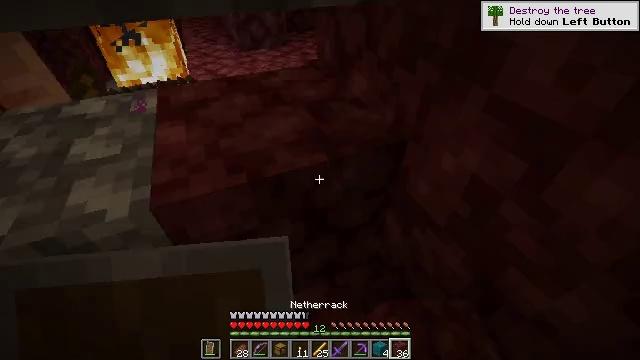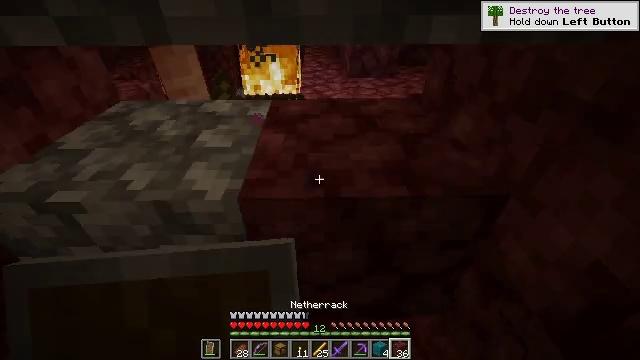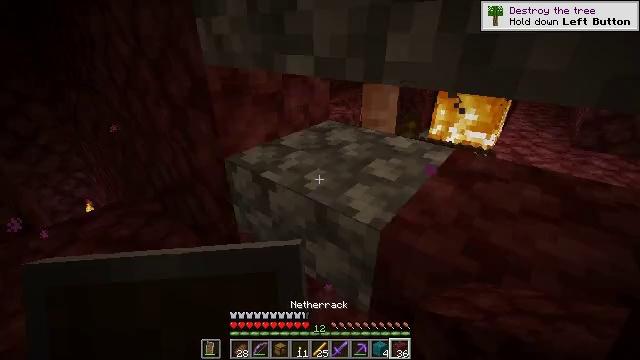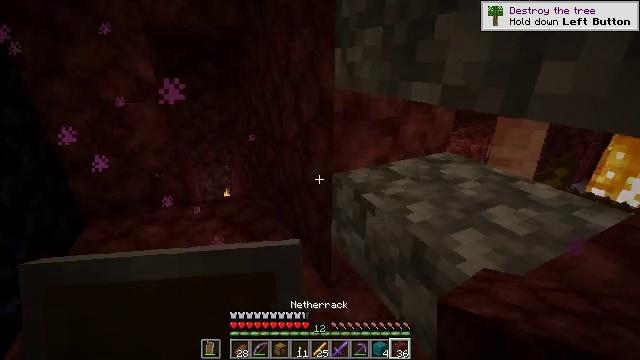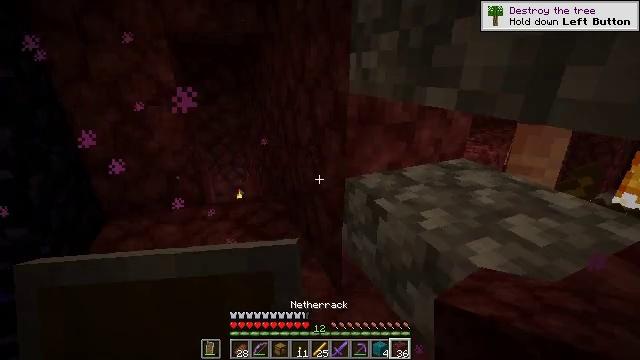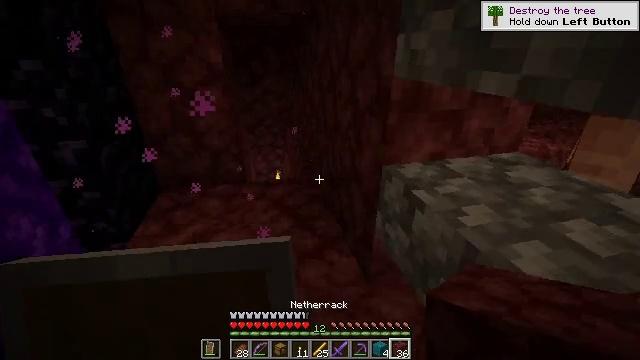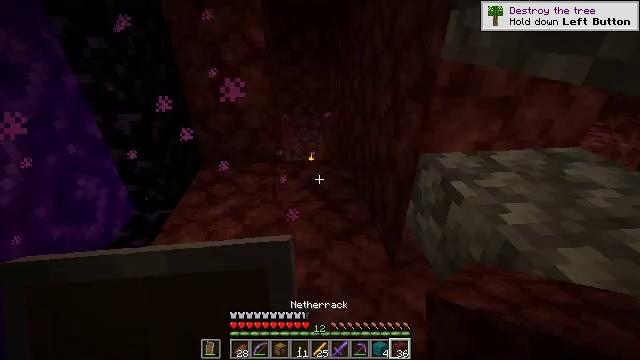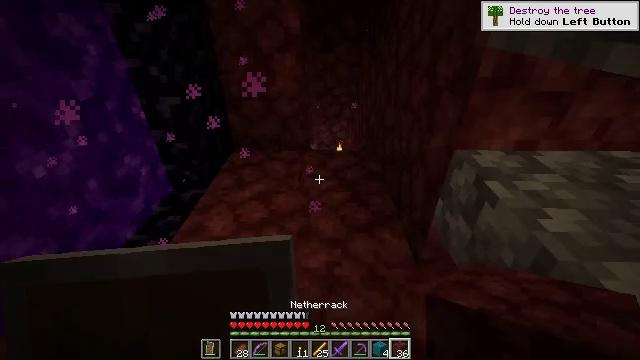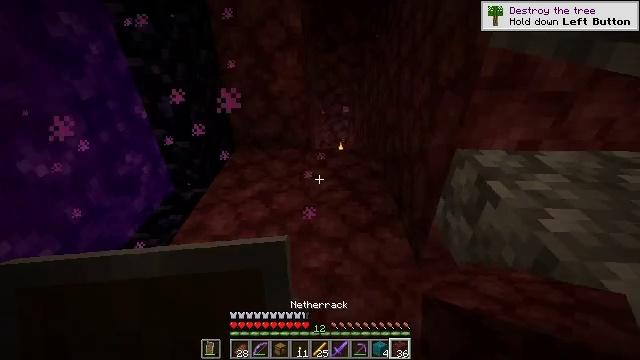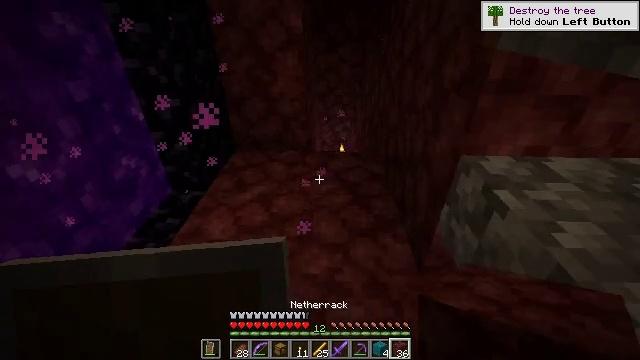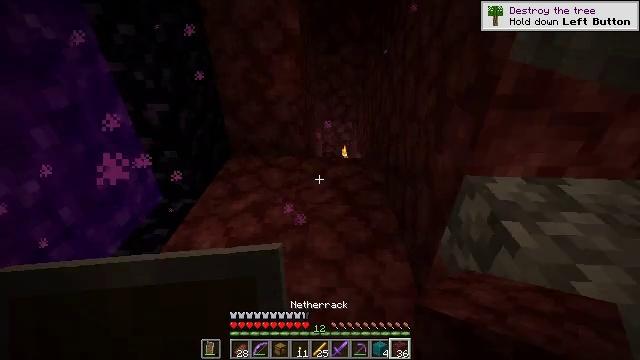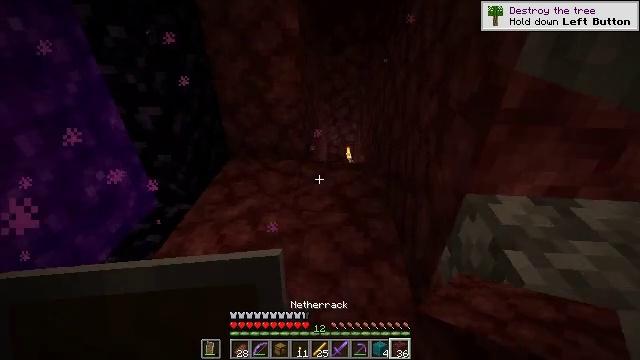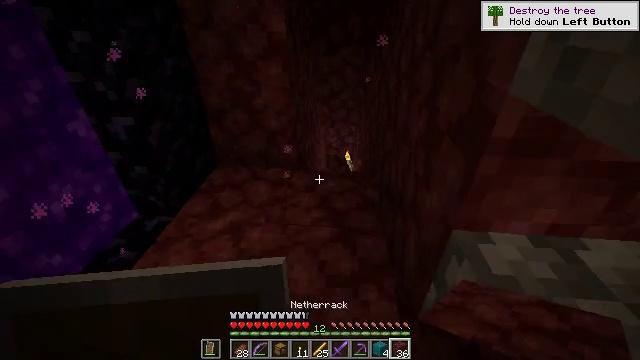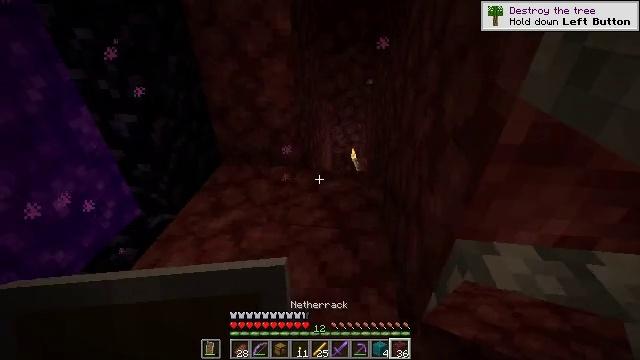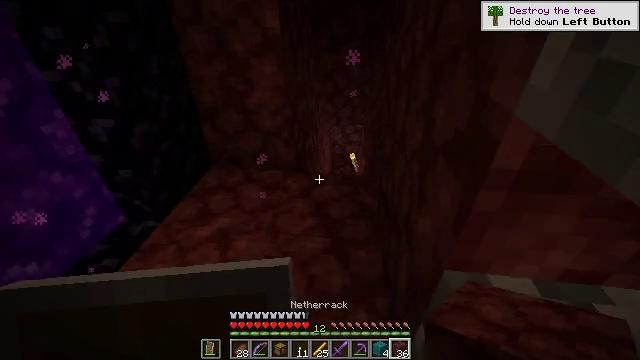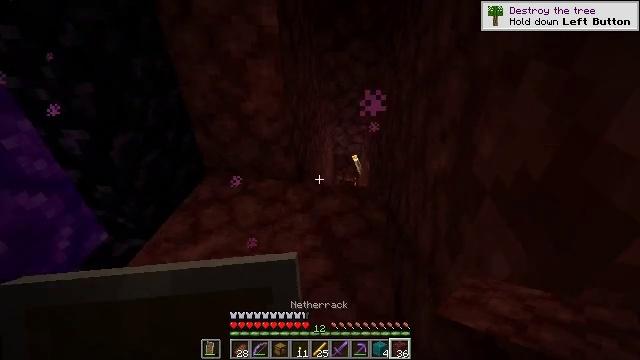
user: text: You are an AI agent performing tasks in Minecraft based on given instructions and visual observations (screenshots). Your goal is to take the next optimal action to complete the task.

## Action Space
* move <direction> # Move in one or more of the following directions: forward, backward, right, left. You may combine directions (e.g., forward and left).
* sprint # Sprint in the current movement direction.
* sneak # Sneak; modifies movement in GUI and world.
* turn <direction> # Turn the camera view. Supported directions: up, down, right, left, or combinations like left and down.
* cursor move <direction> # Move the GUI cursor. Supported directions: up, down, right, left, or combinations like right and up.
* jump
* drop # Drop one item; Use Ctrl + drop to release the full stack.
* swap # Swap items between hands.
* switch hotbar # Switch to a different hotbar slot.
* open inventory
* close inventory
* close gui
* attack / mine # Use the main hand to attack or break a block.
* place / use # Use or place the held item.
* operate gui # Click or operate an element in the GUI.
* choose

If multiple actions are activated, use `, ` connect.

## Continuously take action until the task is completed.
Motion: motion action
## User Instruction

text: Open the crafting grid for blaze powder.
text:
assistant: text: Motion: turn left and up
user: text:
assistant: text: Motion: turn left and up
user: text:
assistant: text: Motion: turn left and up
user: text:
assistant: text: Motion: turn left
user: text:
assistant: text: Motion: turn left and down
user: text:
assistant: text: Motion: turn left and down
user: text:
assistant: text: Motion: turn left and down
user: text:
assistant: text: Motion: no_op
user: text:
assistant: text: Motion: move forward
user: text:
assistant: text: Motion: move forward and move right, turn left
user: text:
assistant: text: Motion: move forward and move right, turn left
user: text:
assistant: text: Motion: move forward and move right
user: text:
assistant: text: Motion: move forward and move right, turn left
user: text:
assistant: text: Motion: move forward
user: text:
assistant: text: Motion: move forward
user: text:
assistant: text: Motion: move forward
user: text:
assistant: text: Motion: move forward
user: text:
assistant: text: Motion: move forward
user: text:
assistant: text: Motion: no_op
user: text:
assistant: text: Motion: turn down
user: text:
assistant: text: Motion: no_op
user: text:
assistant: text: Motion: no_op
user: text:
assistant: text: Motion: no_op
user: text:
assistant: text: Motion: no_op
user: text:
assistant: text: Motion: no_op
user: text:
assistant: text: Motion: no_op
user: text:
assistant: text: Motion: no_op
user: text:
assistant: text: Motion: no_op
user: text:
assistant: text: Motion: no_op
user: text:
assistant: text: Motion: no_op